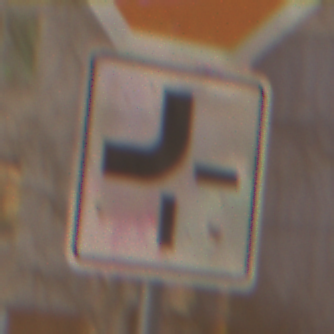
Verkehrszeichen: VerlaufVorfahrtsstrasse2
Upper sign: Stop
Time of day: Night
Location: Outdoor (Urban)
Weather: Overcast
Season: Winter
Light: Artificial